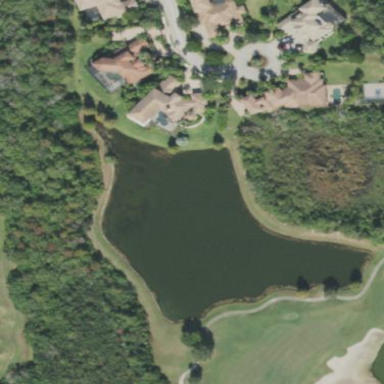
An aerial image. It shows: Water hazard on golf course. The hazard is natural water feature.